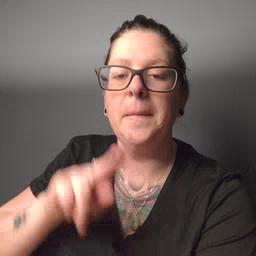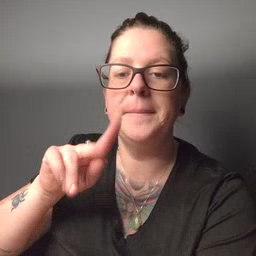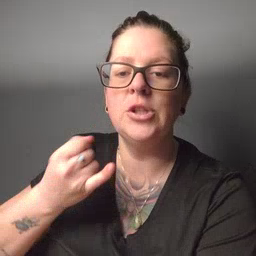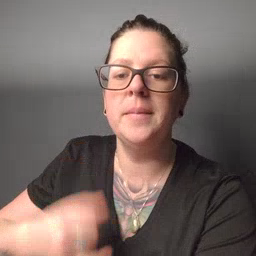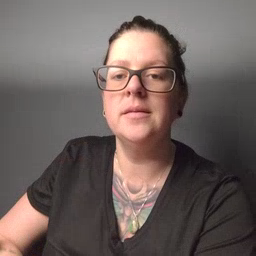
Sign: pajamas